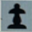
Piece: bP